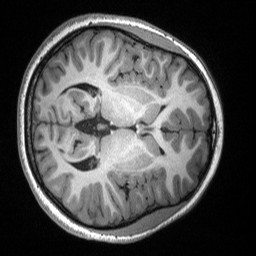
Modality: T1w
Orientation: axial
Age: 14
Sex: female